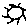
Label: sun